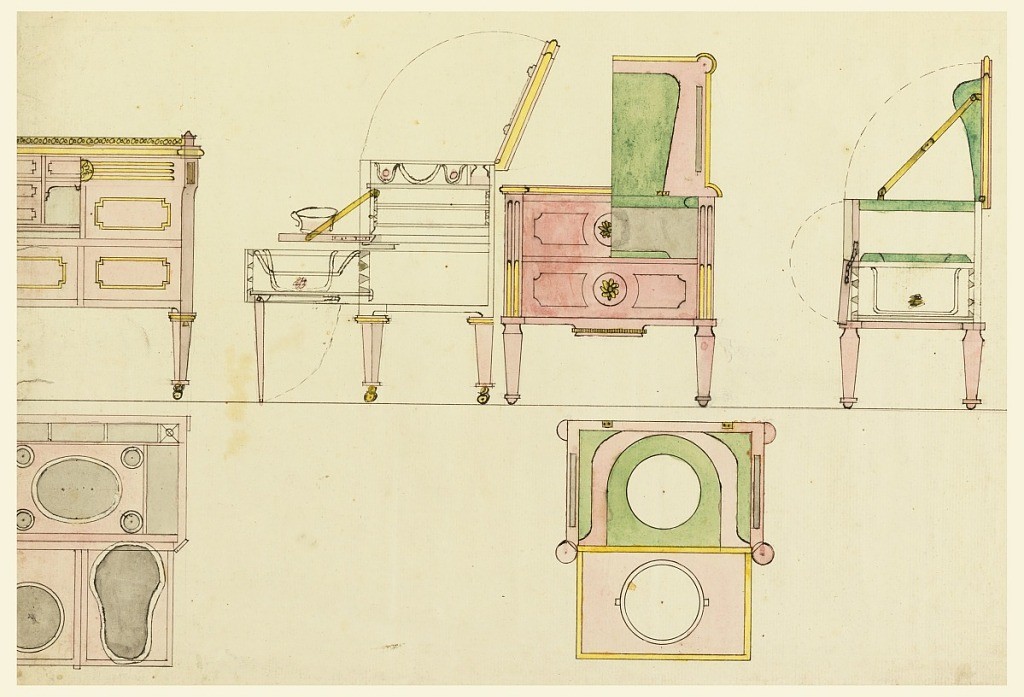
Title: Designs for Mechanical Furniture: Two Washstands
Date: ca. 1805
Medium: Pen and black ink, brush and watercolor on paper
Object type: Drawing
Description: Two combination washstands and bidets, each with plan, section and elevation. One shown in plan and elevation only; the other shown in elevation, plan and twice in cross-section.